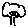
Label: tree